Interaction volume radius: 10 \u00c5
Interaction volume height: 20 \u00c5
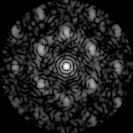
Disorder parameter: 0.5292